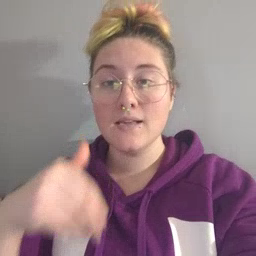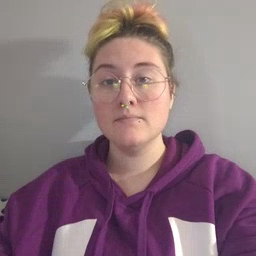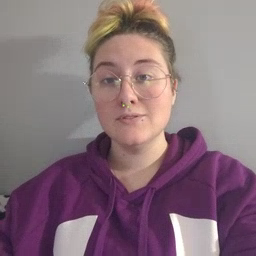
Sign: puppy